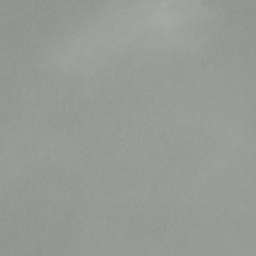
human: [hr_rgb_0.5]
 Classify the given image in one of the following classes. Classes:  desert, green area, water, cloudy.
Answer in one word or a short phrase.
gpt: cloudy